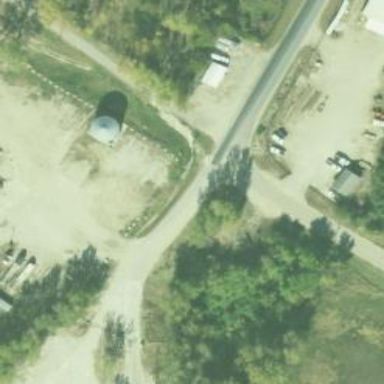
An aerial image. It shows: Unclassified road.